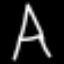
Label: The Eiffel Tower